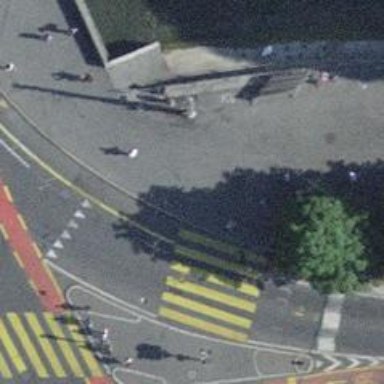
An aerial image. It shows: Traffic signal crossing.